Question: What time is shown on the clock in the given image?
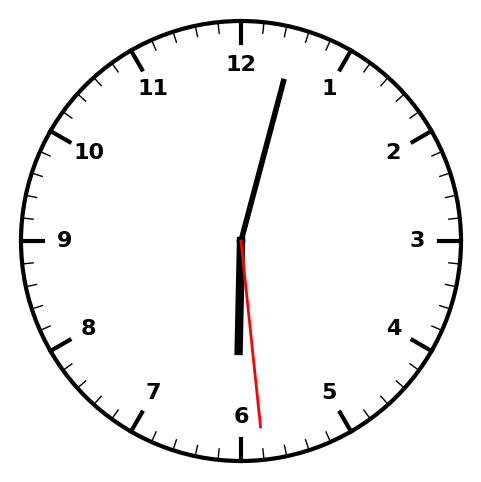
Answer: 06:02:29